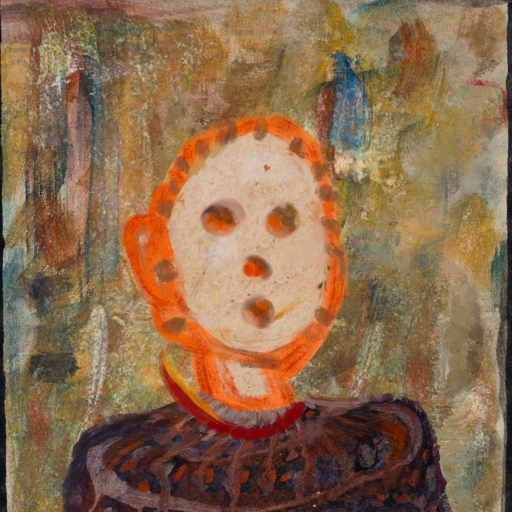
Background: Pipe, Head And Neck Front: Rupkatha, Face Front: Rupkatha, Bust: Hypocrite, Hair Front: Blank, Head Accessory: Blank, Second Necklace: Blank, Necklace: Pipe, Baby: Blank